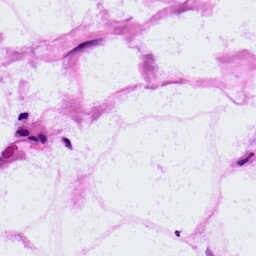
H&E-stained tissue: LymphNode